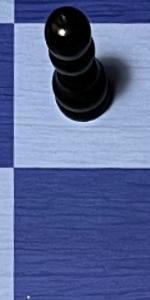
Label: Empty